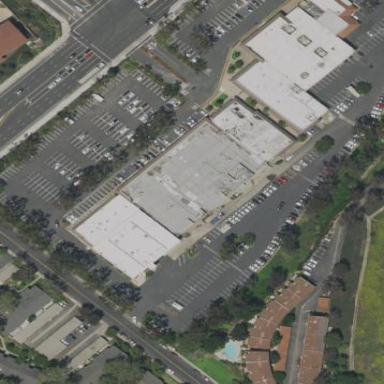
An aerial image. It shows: Retail building.